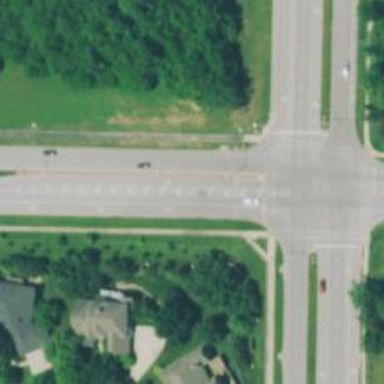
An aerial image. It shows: Road marking featuring gore chevron.